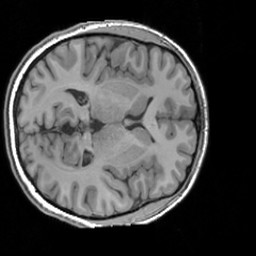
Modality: T1w
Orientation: axial
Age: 18
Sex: female
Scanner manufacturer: siemens
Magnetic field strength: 3 T
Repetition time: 1.63 s
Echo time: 0.00311 s